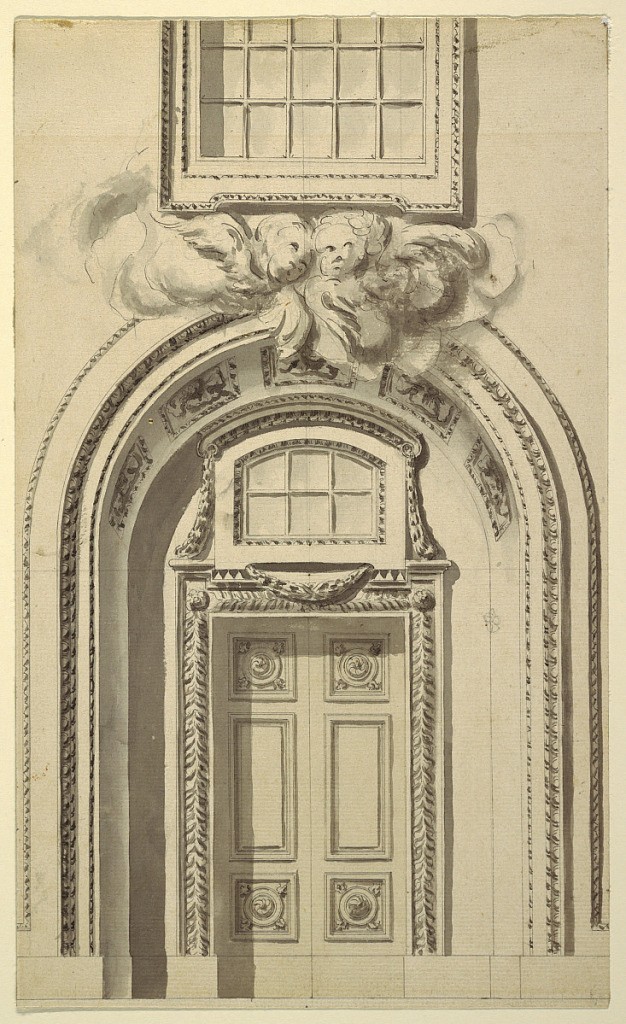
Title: Design for a church doorway
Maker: Jean-Charles Delafosse, French, 1734 – 1789
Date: ca. 1770
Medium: Pen and Chinese ink, brush and watercolor, graphite on laid paper
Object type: Drawing
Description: Arched doorway of church, two angel-like putti at top center. Paned window above. Rosettes decorate corners of door, bands of leaf design surround door swag above. Vertical shadow at left of door.